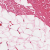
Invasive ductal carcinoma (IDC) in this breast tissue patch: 0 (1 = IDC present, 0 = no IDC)